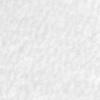
Label: no_change